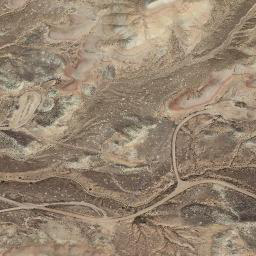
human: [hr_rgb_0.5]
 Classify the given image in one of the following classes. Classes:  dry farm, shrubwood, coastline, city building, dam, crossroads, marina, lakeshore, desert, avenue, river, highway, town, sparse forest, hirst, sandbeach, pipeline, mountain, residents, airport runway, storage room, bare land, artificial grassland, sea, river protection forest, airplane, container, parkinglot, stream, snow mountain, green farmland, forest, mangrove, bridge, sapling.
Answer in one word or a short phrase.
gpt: mountain